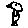
Label: bird